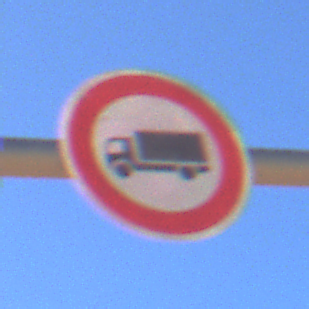
Verkehrszeichen: VerbotFuerKraftfahrzeugeUeberDreiKommaFuenfTonnen
Umgebung: Outdoor, RoadRail
Tageszeit: MorningAfternoon
Wetter: Clear
Licht: Natural
Jahreszeit: NotSpecified
Kontrast: HighContrast